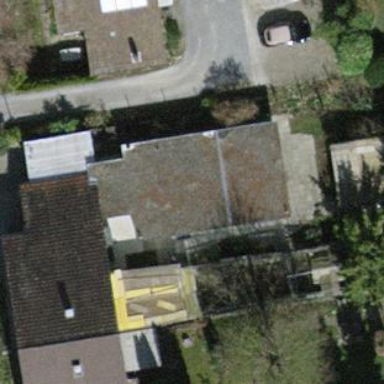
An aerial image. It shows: Building with tile roof.